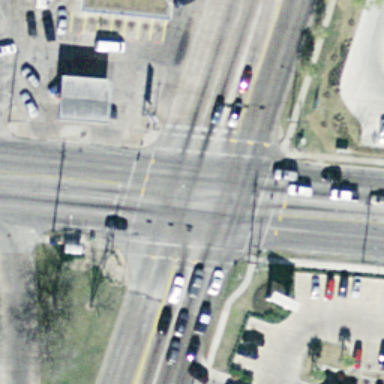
An intersection with some cars on the road .